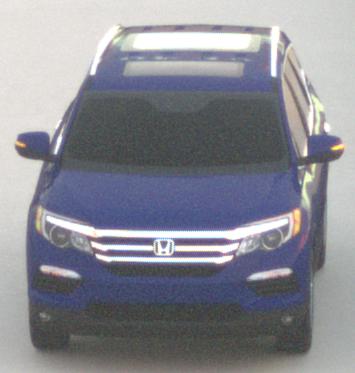
Make: Honda
Model: Pilot
Detailed model: 3
Model produced from: 2015
Model produced until: 2022
Doors: 5
Color: blue
Road condition: dry road
Daytime: sunrise or sunset
Contrast: medium contrast